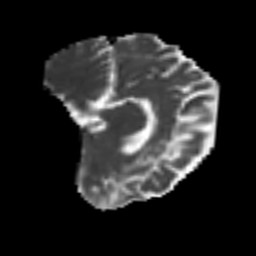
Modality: MD
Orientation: sagittal
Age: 40
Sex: female
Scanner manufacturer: siemens
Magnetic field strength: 3 T
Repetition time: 4.999 s
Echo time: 0.07946 s